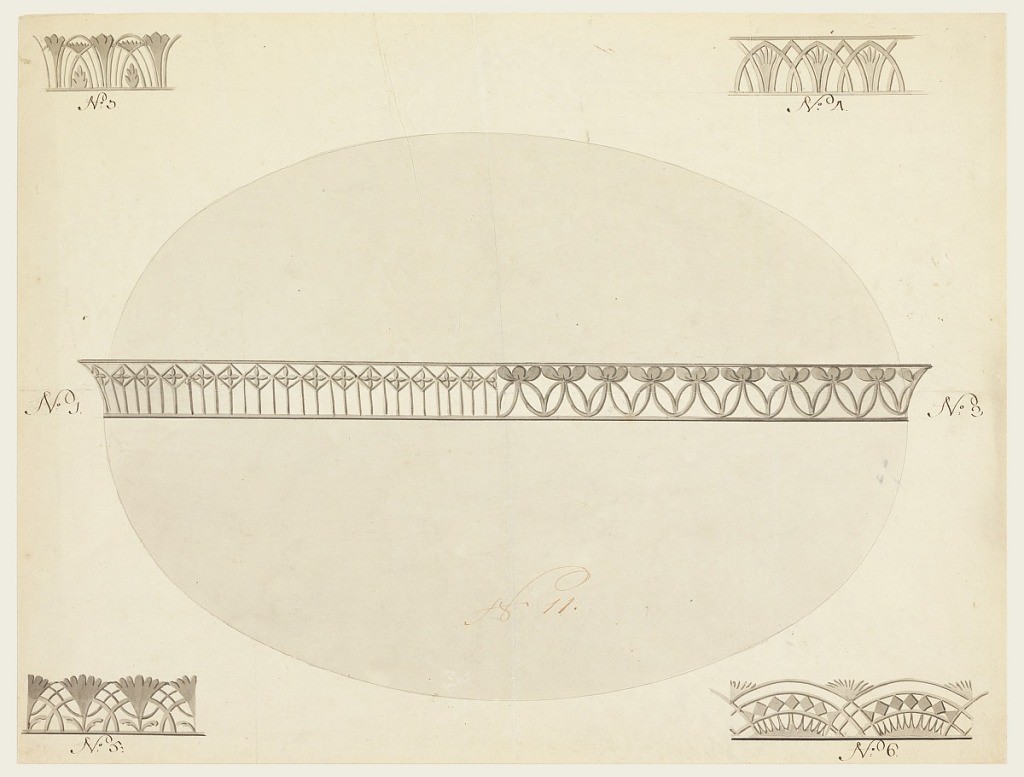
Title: Design for an Oval Gallery Tray, with Alternate Suggestions
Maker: Joseph Anton Seethaler II, German, 1799–1868
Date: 1827–35
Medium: Pen and black, brown ink, brush and gray washes on wove paper
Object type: Drawing
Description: Oval gallery tray with six alternate designs for the galleries, composed of stylized plant or leaf forms.